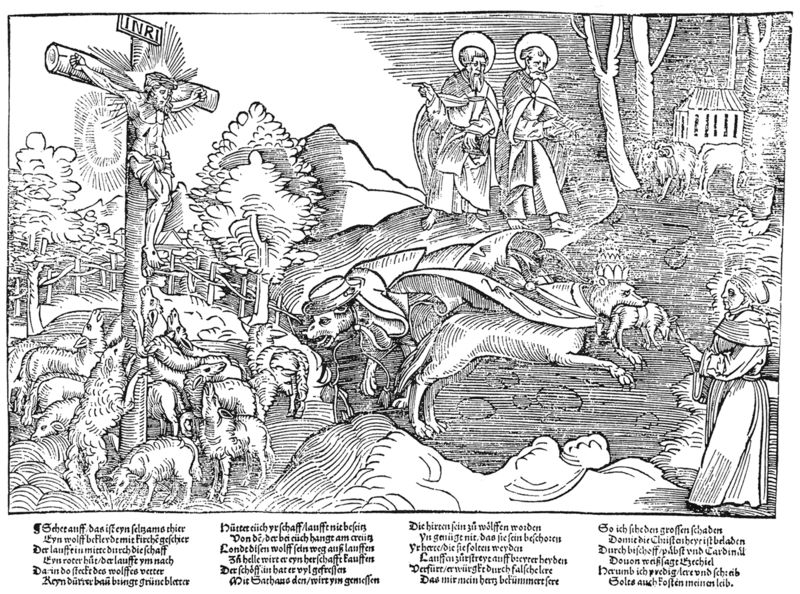
Titel: Die päpstlichen Wölfe
Institution: (Seriendruck)
Schlagwörter: angriff, baum, berg, dunkel, felsen, himmel, mann, schatten, umhang, wasser, wolf, bäume, landschaft, menschen, frau, hell, holz, licht, männer, zeichnung, haus, hund, hunde, tier, tiere, wiese, zaun, geschichte, hinrichtung, mensch, rahmen, tod, bild, ast, hügel, natur, stamm, kirche, kutte, mantel, stoff, renaissance, wald, holzschnitt, schrift, wellen, papier, man, berge, fels, gebirge, grafik, graphik, herde, schweine, spalten, karikatur, inschrift, zeigen, lamm, schaf, buch, kreuz, religion, strahlen, druck, druckgraphik, schnitt, schraffur, holzstich, stich, illustration, schwarzweiß, text, karfreitag, heiligenschein, beute, christus, jesus, kreuzigung, fabel, kapelle, kruzifix, mönch, mönche, umhänge, heilige, kupferstich, gloriole, lämmer, schafe, hirte, texte, kronen, latein, schafherde, gekreuzigter, heiligenscheine, sprünge, wölfe, golgatha, inri, kreuzestod, gebäuge